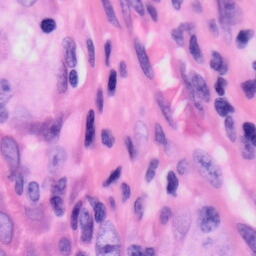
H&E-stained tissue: Skin